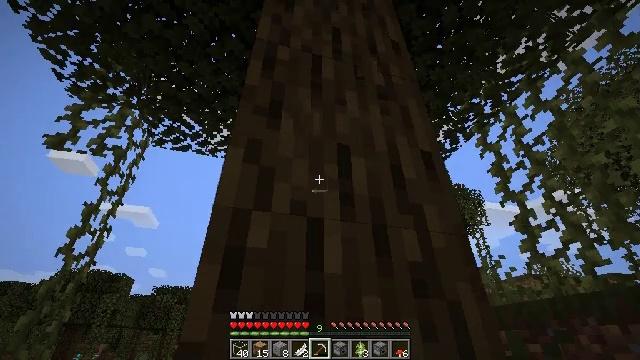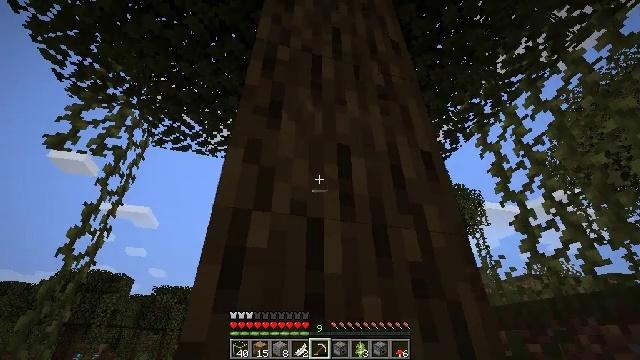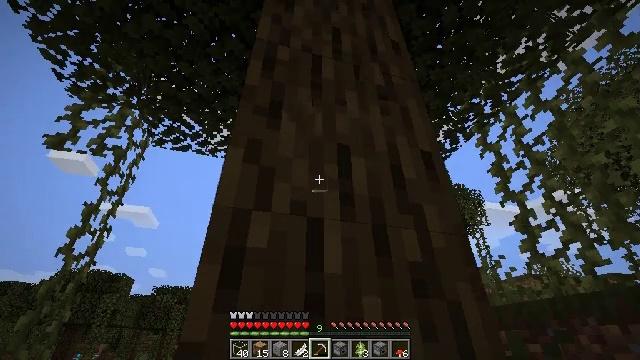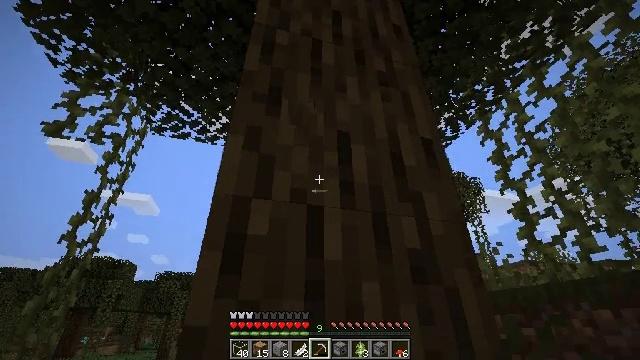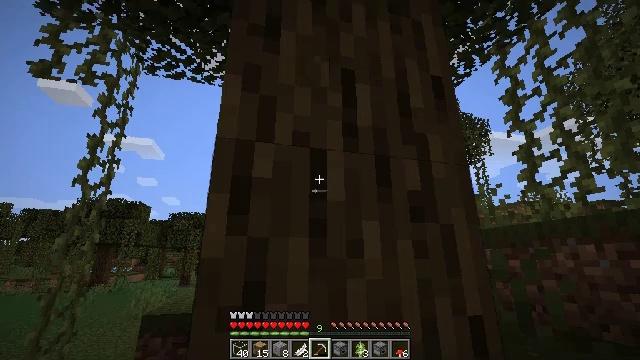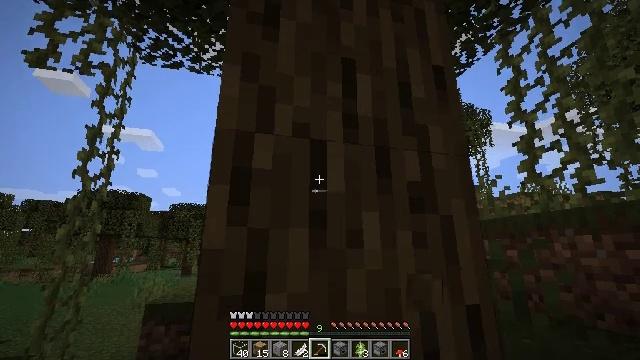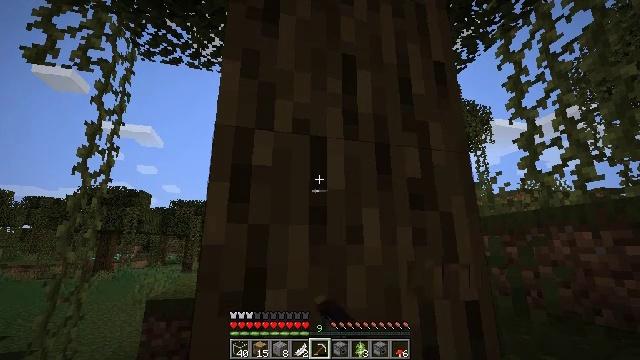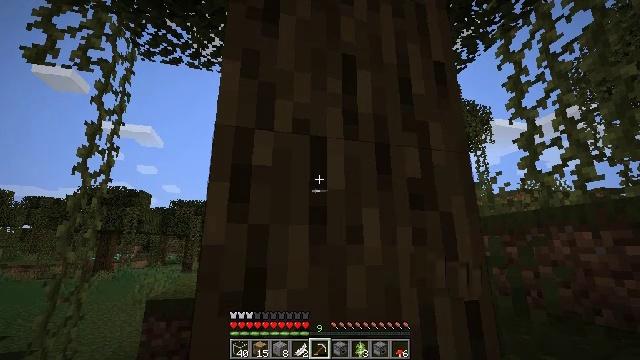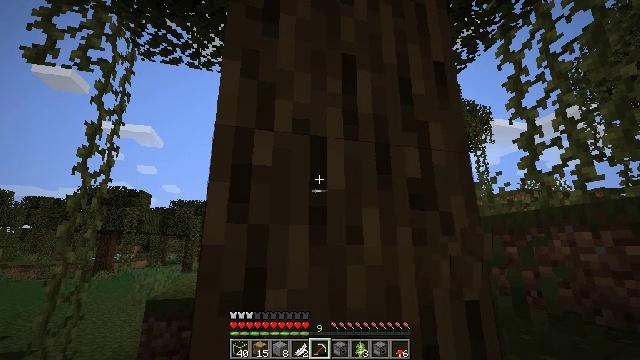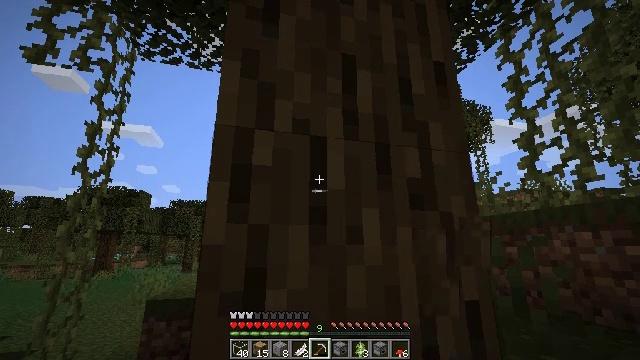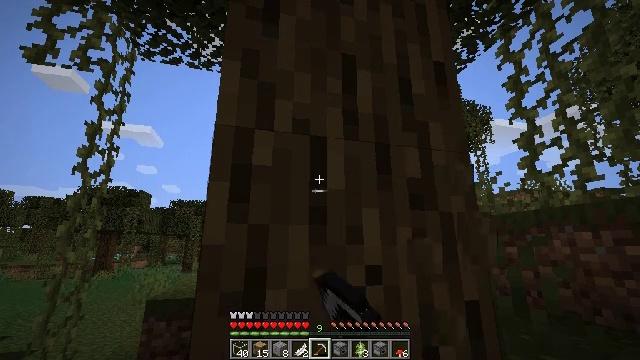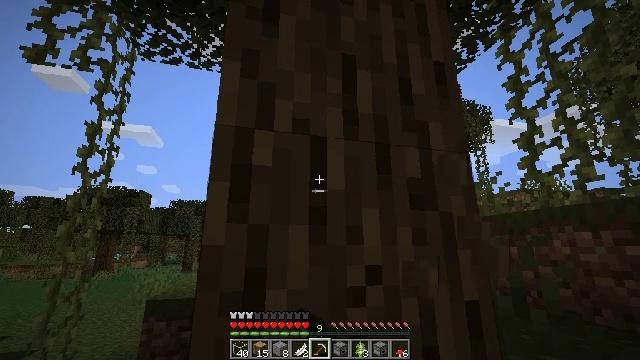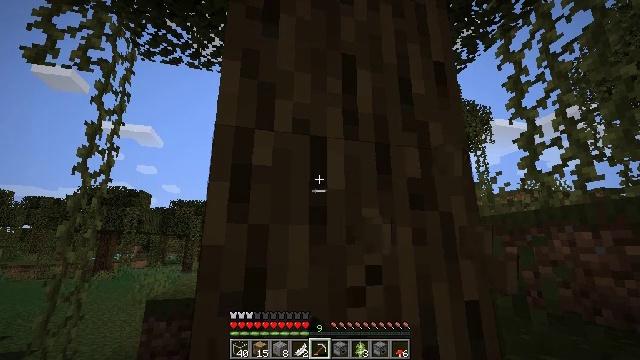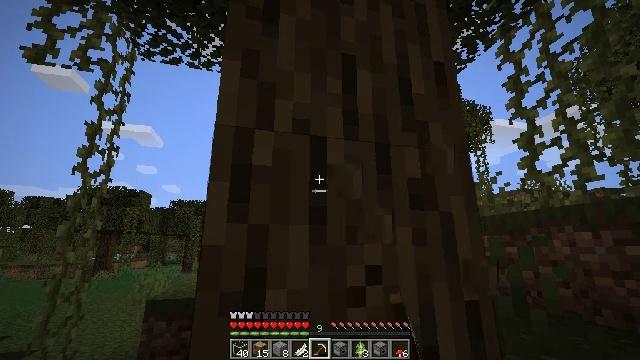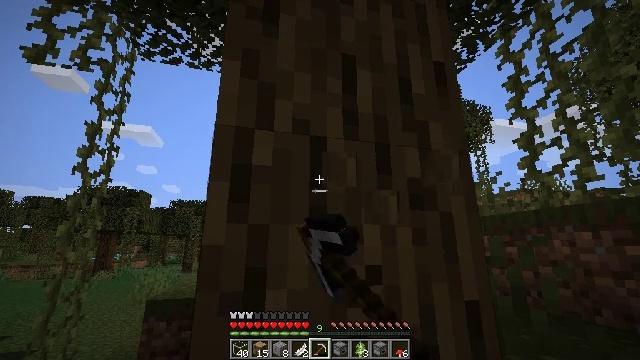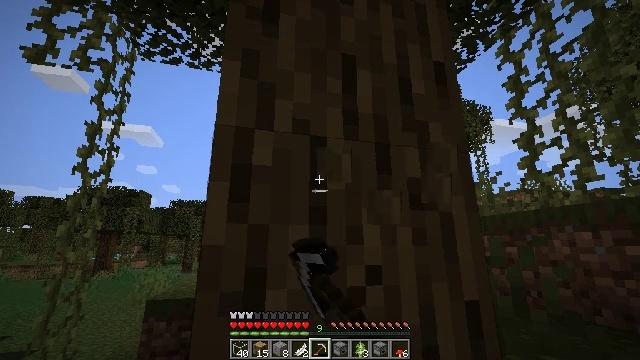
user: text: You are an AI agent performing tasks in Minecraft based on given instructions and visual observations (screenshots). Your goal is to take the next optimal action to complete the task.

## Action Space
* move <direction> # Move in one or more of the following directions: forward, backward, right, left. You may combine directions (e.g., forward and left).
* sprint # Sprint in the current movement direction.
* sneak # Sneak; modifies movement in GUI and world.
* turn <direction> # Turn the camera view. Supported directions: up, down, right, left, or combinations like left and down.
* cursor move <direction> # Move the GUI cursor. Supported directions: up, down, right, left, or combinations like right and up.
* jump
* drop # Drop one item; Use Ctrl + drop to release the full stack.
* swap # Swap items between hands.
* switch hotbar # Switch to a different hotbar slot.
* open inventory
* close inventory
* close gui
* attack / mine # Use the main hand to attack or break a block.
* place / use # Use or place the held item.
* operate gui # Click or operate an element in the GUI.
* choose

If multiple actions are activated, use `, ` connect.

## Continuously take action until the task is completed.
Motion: motion action
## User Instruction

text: Break the tree to get oak logs.
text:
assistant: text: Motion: no_op
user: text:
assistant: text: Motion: no_op
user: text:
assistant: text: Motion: turn down
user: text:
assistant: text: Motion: turn down
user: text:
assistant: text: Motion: turn down, attack / mine
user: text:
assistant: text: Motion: attack / mine
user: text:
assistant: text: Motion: attack / mine
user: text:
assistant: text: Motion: attack / mine
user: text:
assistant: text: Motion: attack / mine
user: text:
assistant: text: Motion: attack / mine
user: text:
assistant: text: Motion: attack / mine
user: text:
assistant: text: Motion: attack / mine
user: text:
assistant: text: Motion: attack / mine
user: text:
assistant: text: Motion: attack / mine
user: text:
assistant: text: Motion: attack / mine
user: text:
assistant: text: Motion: attack / mine
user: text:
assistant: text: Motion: attack / mine
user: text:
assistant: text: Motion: attack / mine
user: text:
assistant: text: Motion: attack / mine
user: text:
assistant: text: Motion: attack / mine
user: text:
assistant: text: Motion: attack / mine
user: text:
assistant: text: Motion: attack / mine
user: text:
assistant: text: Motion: attack / mine
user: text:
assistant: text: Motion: attack / mine
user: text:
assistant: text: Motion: attack / mine
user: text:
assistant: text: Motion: attack / mine
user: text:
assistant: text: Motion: attack / mine
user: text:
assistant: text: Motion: attack / mine
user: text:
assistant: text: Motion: attack / mine
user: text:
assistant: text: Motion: attack / mine